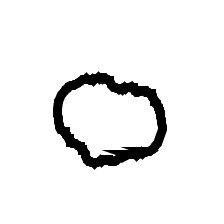
Shape: circle